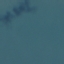
Land use / land cover class: SeaLake